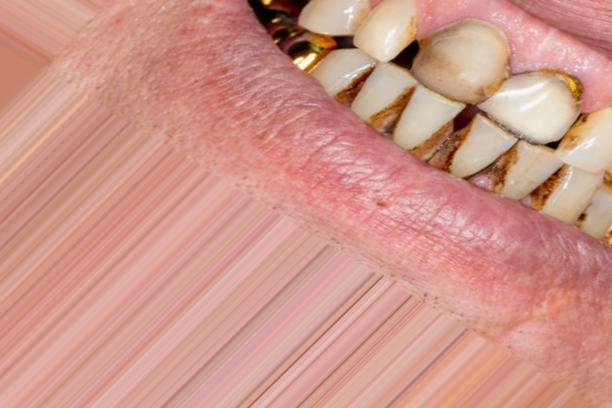
Condition: Caries